Question: I have a ObjectDataProvider of check boxes:
'''
<UserControl.Resources>
<ObjectDataProvider x:Key="checkboxes" ObjectType="{x:Type Models:Items}" />
<DataTemplate x:Key="Item" DataType="Models:Item" >
<CheckBox Content="{Binding Path=Name}" IsChecked="{Binding Path=Include}" />
</DataTemplate>
<ItemsPanelTemplate x:Key="HorizontalList" >
<StackPanel Orientation="Horizontal" />
</ItemsPanelTemplate>
</UserControl.Resources>
'''
When I tab through the controls and get to the datatemplate, it looks selects the it before going to the controls inside, like this -

Is there any way to turn this off?
It isn't the ObjectDataProvider, but rather the ItemsControl that needs to be turned off -
'''
<ItemsControl ItemsSource="{Binding ElementName=container,Path=ViewModel.Items}"
ItemTemplate="{StaticResource Item}"
ItemsPanel="{StaticResource HorizontalList}"
IsTabStop="False"/>
'''
Thanks!
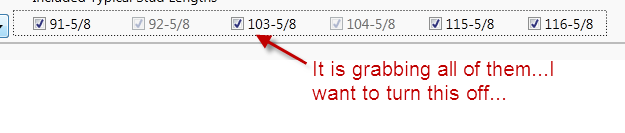
Answer: There is no problem with ObjectDataProvider in your code, just try to set 'IsTabStop = false' in the container where CheckBoxes are. can you provide more xaml code from UserControl?